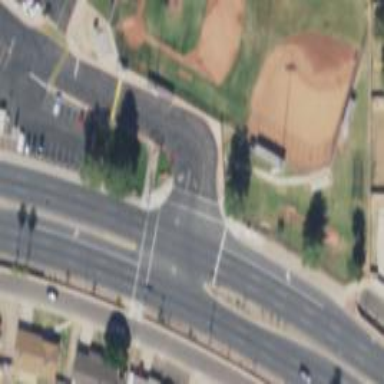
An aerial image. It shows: Solid stop line on the road.